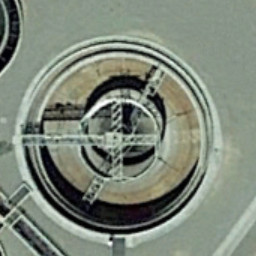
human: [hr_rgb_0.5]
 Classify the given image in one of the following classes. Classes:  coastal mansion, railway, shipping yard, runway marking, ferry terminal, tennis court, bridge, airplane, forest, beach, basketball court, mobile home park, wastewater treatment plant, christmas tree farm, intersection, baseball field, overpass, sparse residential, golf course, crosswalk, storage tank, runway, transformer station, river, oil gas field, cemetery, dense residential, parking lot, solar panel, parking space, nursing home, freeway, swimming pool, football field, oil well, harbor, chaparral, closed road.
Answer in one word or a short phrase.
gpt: wastewater treatment plant